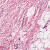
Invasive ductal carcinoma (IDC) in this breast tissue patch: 0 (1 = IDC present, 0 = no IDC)